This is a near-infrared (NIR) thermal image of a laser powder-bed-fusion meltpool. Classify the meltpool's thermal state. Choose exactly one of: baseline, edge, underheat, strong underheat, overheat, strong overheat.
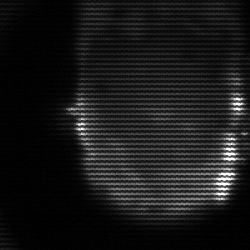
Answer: baseline